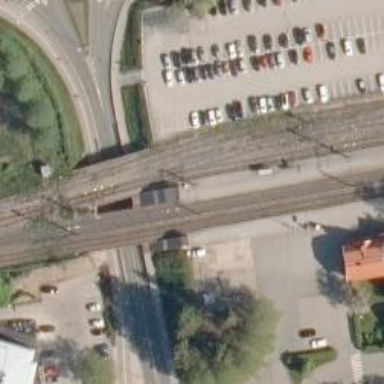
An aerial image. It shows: Railway siding with rails.